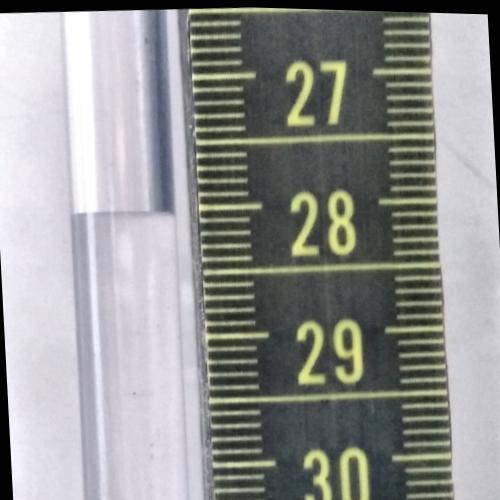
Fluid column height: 28.0 cm